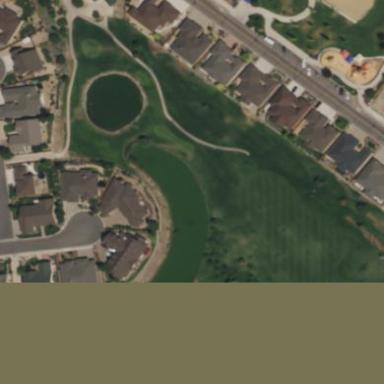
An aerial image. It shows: Water hazard in golf course. The hazard is natural water feature.